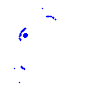
Particle: electron